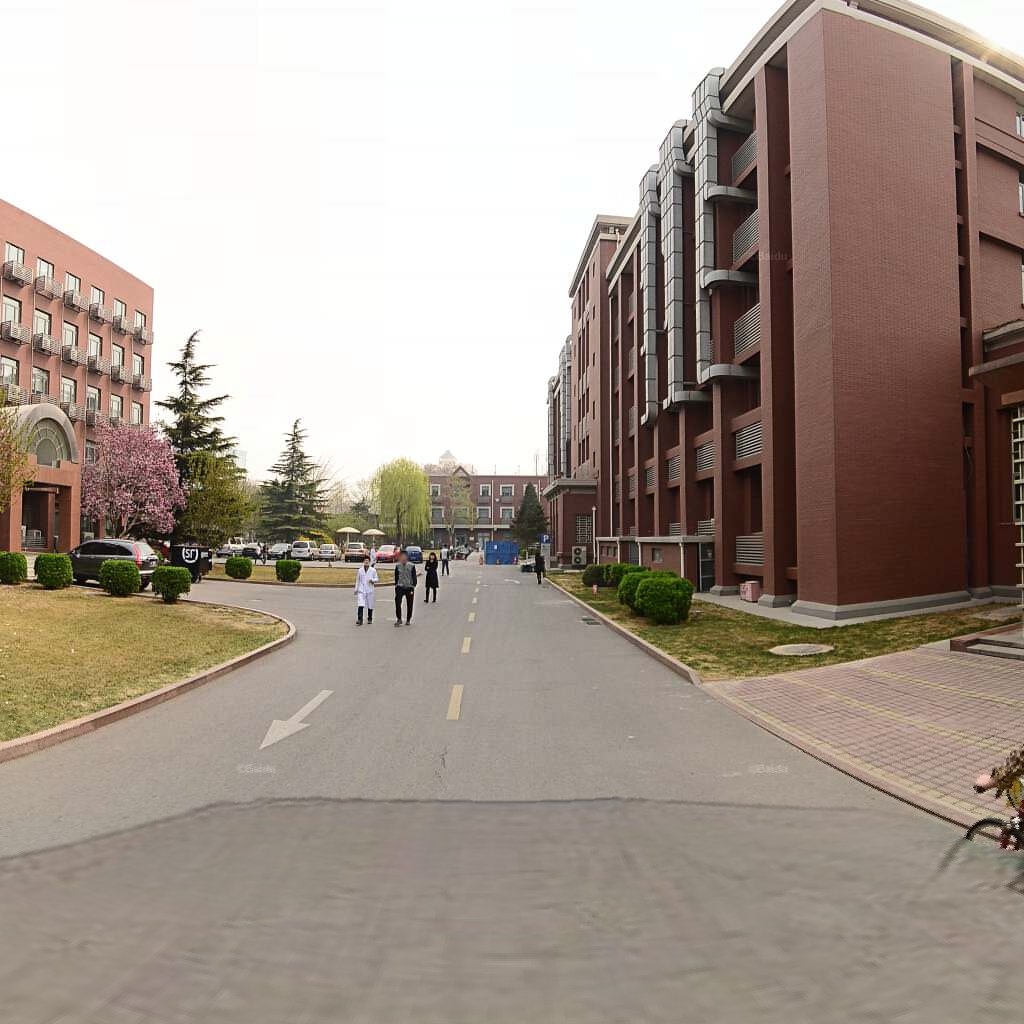
Region: Haidian
Road damage annotations: longitudinal crack, manhole cover